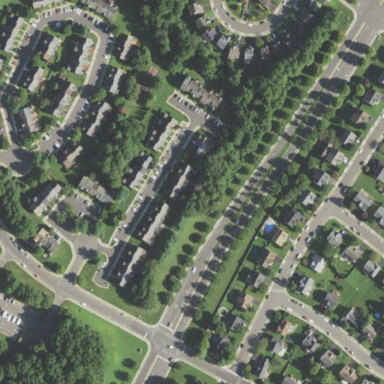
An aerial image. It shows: Residential area with townhouses.